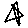
Label: star